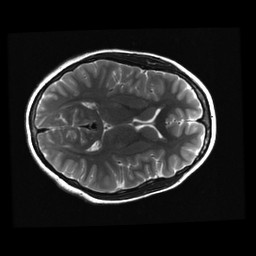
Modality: T2w
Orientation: axial
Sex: female
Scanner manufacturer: ge
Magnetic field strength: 3 T
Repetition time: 5 s
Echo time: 0.1012 s